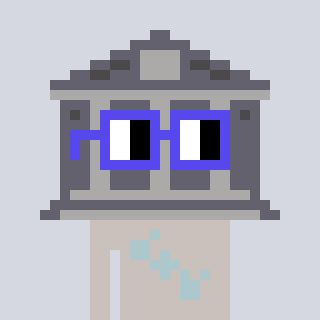
a pixel art character with square blue glasses, a bank-shaped head and a foggrey-colored body on a cool background